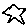
Label: star